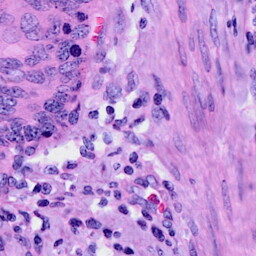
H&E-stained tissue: Cervix